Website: lowes
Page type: payment
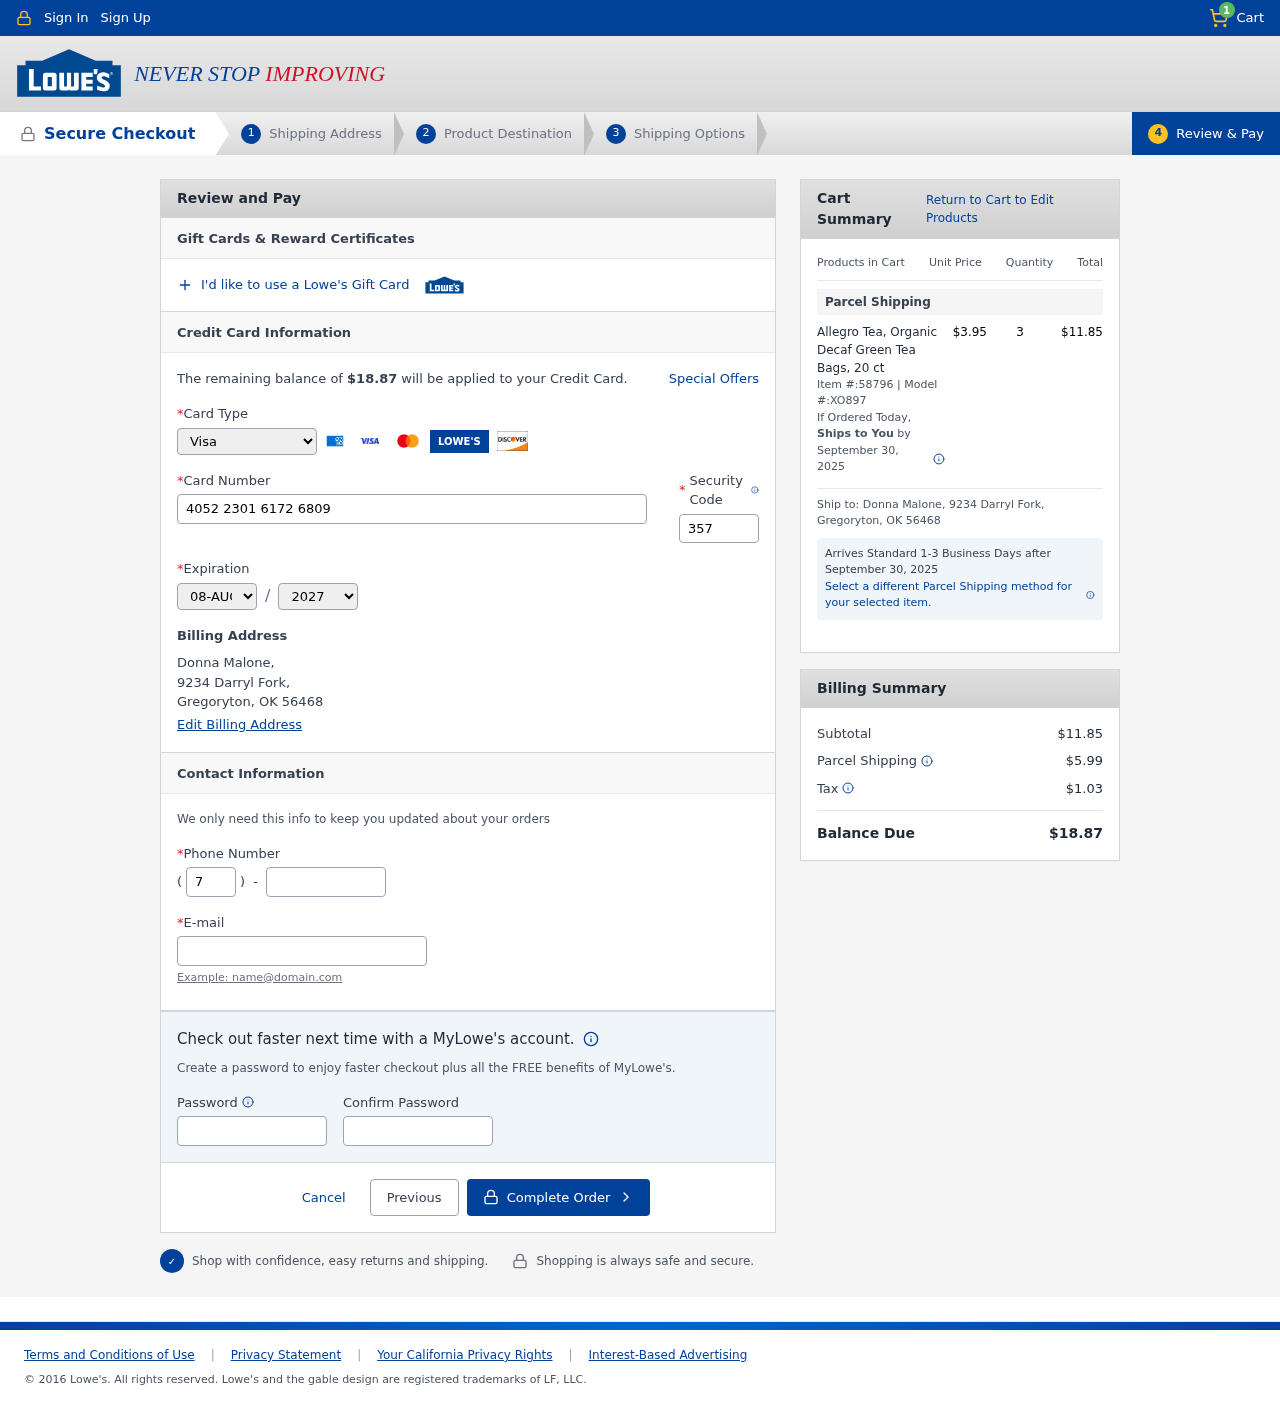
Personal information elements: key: PII_CARD_CVV
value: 357
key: PII_CARD_EXPIRY_MONTH
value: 08
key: PII_CARD_EXPIRY_YEAR
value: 27
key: PII_CARD_NUMBER
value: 4052 2301 6172 6809
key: PII_CARD_TYPE
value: Visa
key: PII_CITY_STATE_ZIP
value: Gregoryton, OK 56468
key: PII_EMAIL
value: donna.malone@gmail.com
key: PII_FULLNAME
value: Donna Malone,
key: PII_PHONE
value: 7064693546
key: PII_PHONE_AREA
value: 706
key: PII_STREET
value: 9234 Darryl Fork
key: PII_STREET
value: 9234 Darryl Fork,
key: PII_FULLNAME2
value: Donna Malone
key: PII_CITY
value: Gregoryton
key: PII_STATE_ABBR
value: OK
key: PII_POSTCODE
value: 56468
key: PII_POSTCODE_FULL
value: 56468
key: PII_CITY_STATE
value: Gregoryton, OK
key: PII_POSTCODE_NUMERIC
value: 56468
Product elements: key: PRODUCT1_NAME
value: Allegro Tea, Organic Decaf Green Tea Bags, 20 ct
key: PRODUCT1_PRICE
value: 3.95
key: PRODUCT1_QUANTITY
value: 3
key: PRODUCT1_ITEM
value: Item #:58796
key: PRODUCT1_MODEL
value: Model #:XO897
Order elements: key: ORDER_NUM_ITEMS
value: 1
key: ORDER_TOTAL
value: $18.87
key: ORDER_SHIPPING_DATE
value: September 30, 2025
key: ORDER_SUBTOTAL
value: $11.85
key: ORDER_SHIPPING_DATE2
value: September 30, 2025
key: ORDER_SHIPPING_COST
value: $5.99
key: ORDER_TAX
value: $1.03